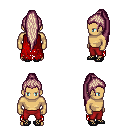
a pixel art fantasy rpg character, male body template, human, tanned skin, red tattered cape, red pants, white blonde extra-long topknot hairstyle, ghillies, four views (front, back, left, right), 2x2 character sprite sheet, small pixel art, hard edges, no anti-aliasing